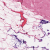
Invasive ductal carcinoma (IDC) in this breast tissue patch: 0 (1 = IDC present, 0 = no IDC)